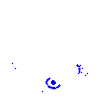
Particle: proton